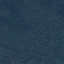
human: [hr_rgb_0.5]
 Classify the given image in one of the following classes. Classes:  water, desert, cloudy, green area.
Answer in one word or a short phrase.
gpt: green area